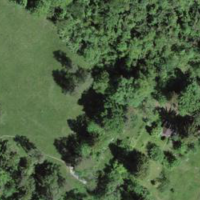
EUNIS habitat code: 45
Species observed at this site:
Cephalanthera damasonium
Salvia glutinosa
Blackstonia perfoliata
Symphoricarpos albus
Melittis melissophyllum
Gryllus campestris